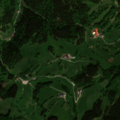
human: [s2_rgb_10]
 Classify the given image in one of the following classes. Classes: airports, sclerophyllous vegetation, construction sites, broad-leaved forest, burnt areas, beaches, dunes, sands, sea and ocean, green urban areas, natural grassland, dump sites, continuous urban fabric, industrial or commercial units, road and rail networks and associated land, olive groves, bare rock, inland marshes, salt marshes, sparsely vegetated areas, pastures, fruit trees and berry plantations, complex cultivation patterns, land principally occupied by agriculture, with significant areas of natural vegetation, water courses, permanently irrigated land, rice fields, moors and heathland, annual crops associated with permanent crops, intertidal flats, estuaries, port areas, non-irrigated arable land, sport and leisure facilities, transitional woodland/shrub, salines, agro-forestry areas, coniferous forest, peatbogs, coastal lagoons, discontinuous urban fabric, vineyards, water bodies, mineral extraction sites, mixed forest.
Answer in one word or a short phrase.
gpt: pastures, coniferous forest, mixed forest